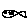
Label: fish